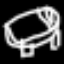
Label: bed